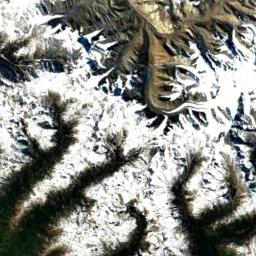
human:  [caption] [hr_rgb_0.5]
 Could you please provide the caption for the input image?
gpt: The snow berg is consist of green plants,Bare land and white snow .

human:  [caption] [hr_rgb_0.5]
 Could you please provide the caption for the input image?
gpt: There is snow on the part of the snowberg .

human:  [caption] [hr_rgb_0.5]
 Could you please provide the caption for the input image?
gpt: The white snow on the snow-capped mountains is veined .

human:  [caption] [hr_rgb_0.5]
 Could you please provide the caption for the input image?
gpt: The snowberg is partly covered with glaciers and the snowberg consist of lots of ridges and valleys .

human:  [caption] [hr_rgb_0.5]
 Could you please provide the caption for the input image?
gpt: There are some snow on the ridges of the snowbergs .